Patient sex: M
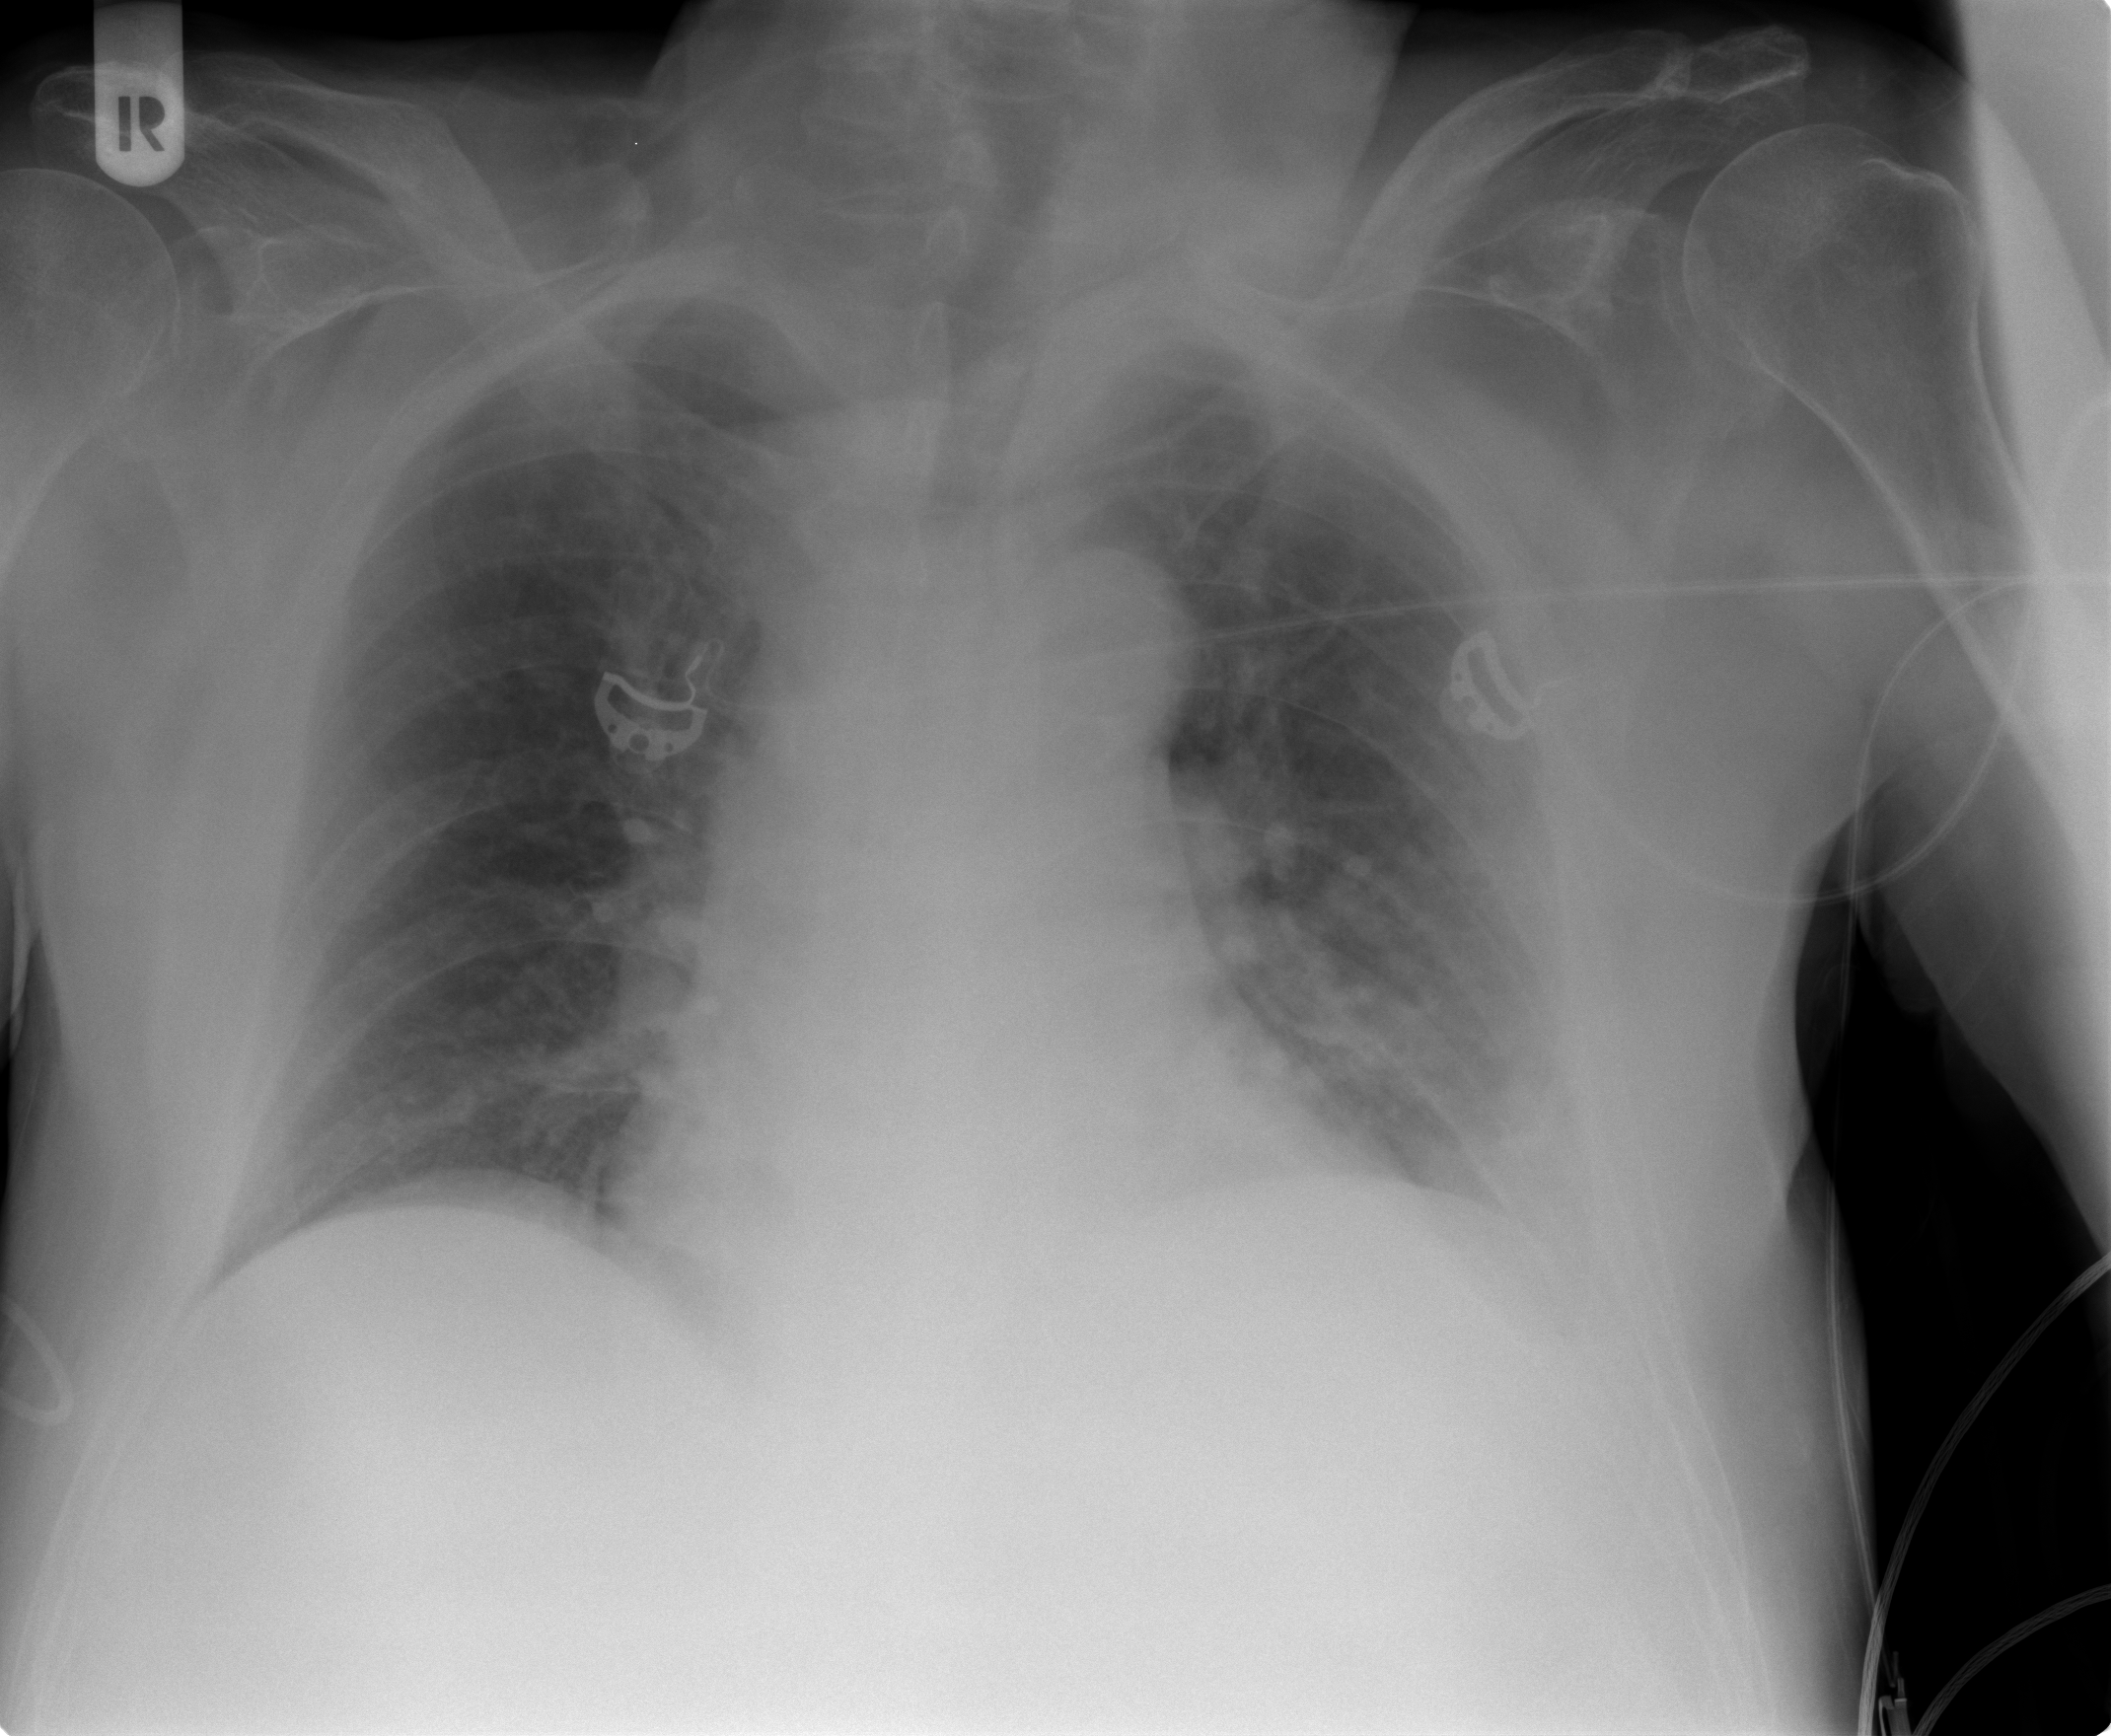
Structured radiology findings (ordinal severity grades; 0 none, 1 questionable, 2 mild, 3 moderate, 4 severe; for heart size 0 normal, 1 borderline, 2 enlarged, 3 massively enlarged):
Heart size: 0
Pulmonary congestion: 2
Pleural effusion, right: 0
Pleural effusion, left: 2
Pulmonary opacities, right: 0
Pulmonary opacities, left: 2
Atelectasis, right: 2
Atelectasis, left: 2